Question: im using report viewer in visual studio 2008, in my report, everything is display correctly except table. check the image for more details

the table is left aligned, how do i center align it
please help
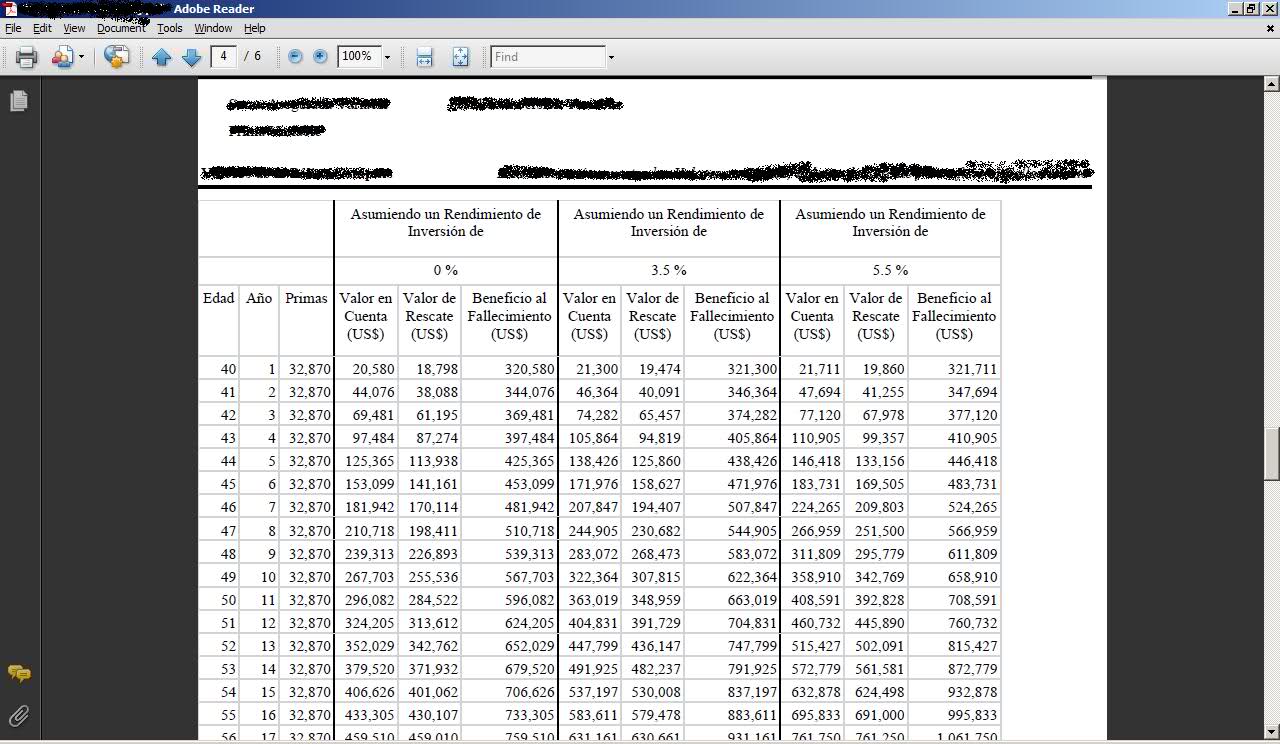
Answer: i moved the table, so that it was placed in the center. that solved my problem.